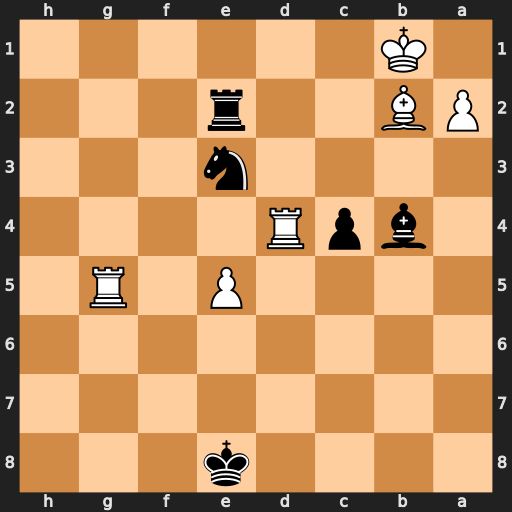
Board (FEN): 4k3/8/8/4P1R1/1bpR4/4n3/PB2r3/1K6
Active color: b
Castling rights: -
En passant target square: -
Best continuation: Re1+ Bc1 Ba3 Rxc4 Nxc4